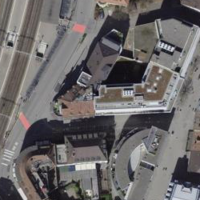
EUNIS habitat code: 54
Species observed at this site:
Clematis vitalba